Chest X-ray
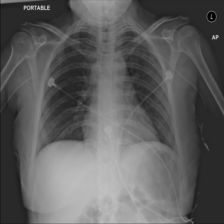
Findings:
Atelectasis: negative
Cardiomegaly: negative
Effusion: negative
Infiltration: negative
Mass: negative
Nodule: negative
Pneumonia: negative
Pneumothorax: negative
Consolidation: negative
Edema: negative
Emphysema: negative
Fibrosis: negative
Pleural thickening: negative
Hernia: negative